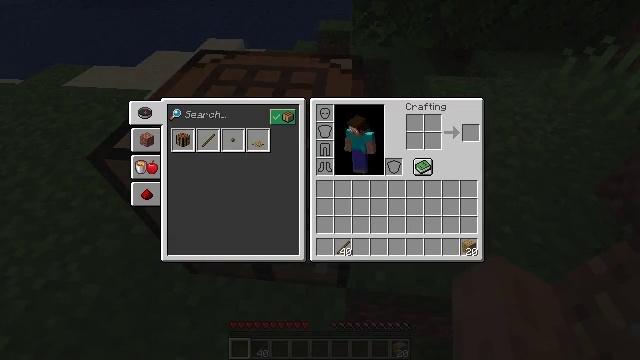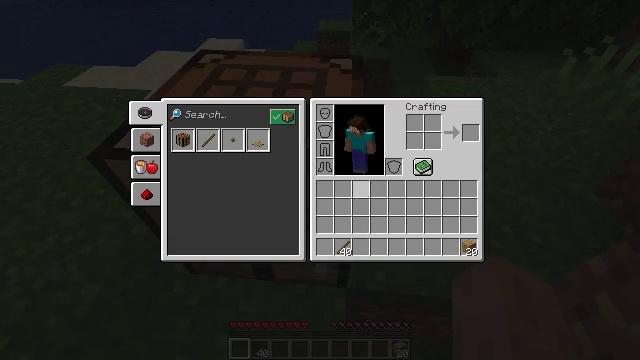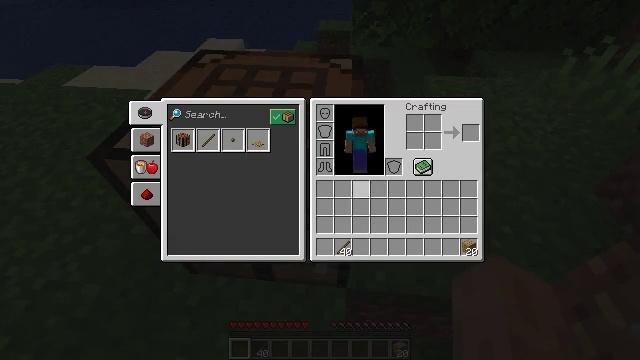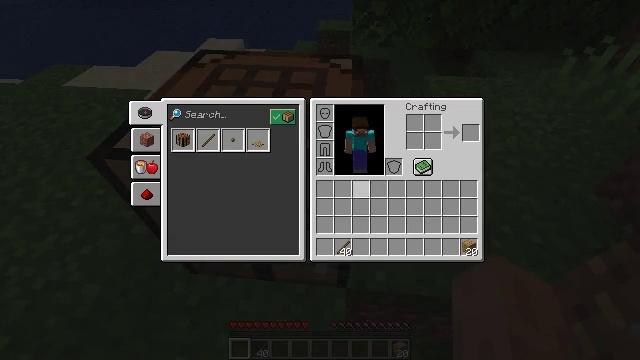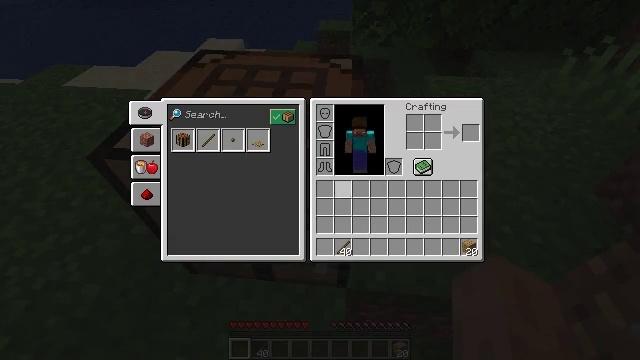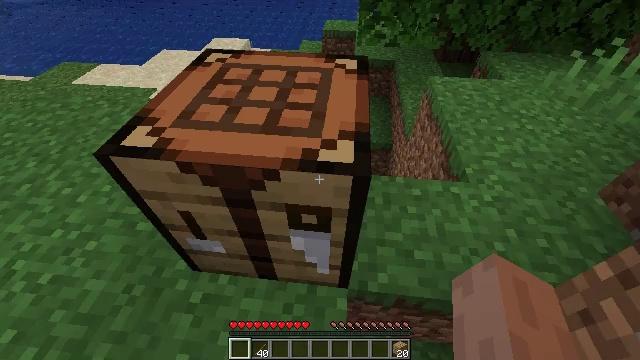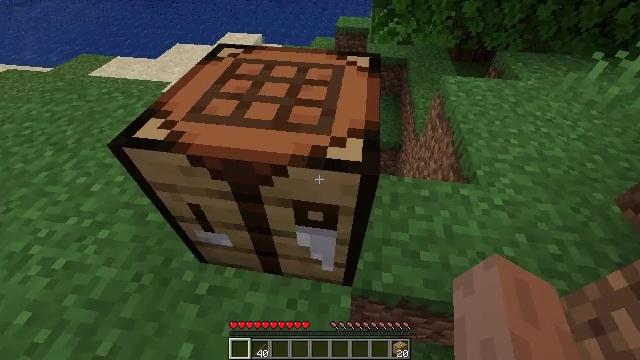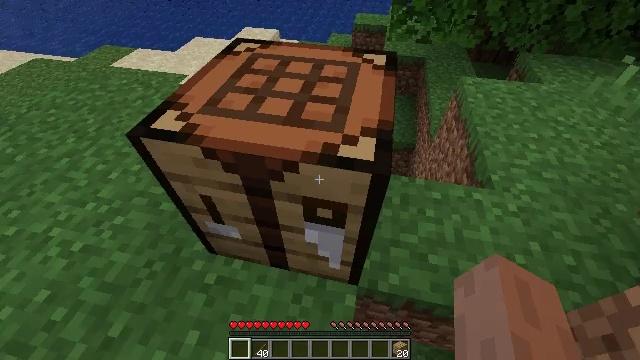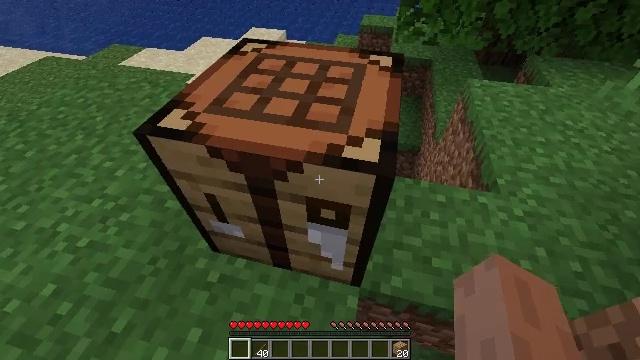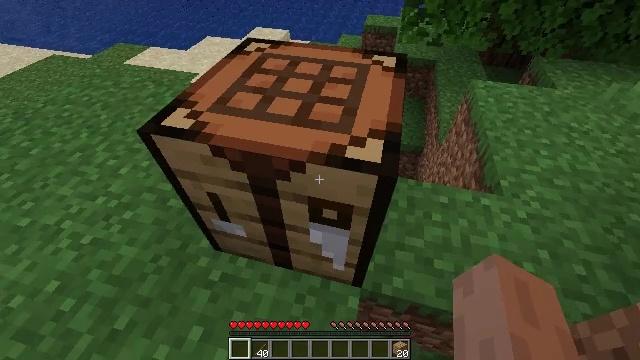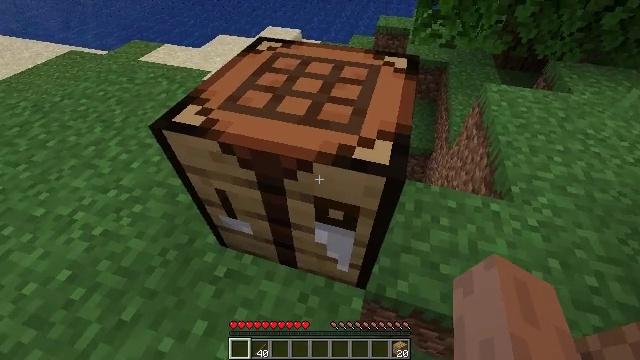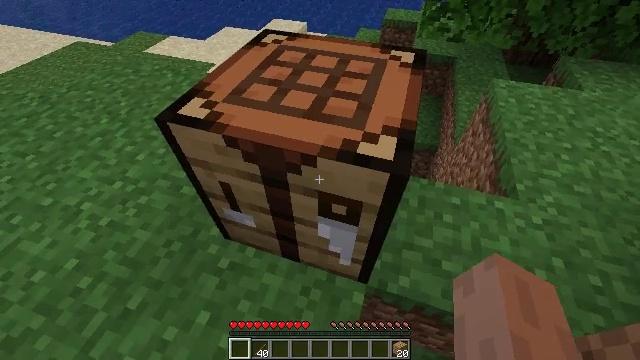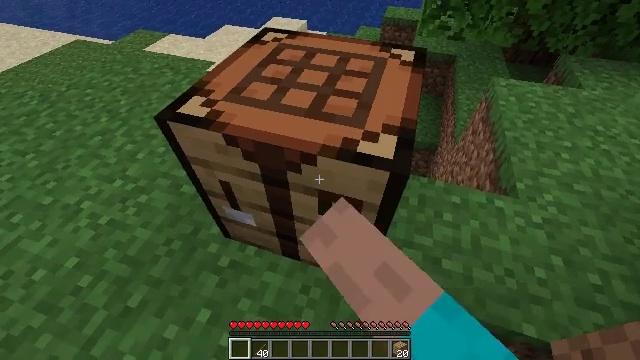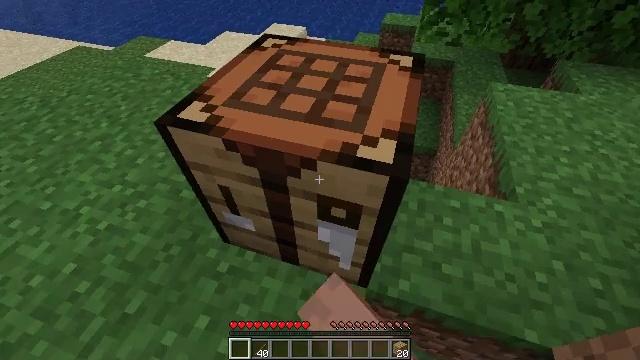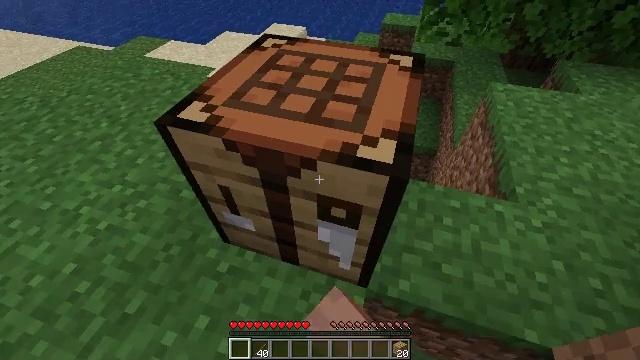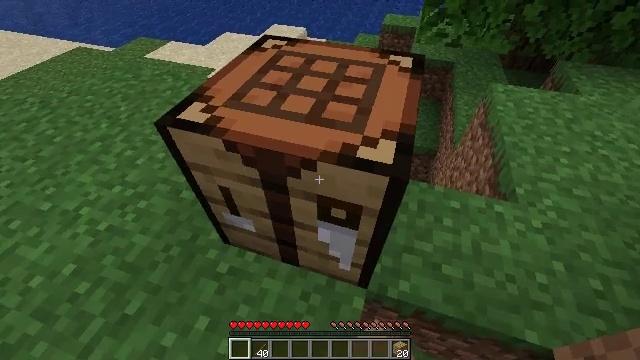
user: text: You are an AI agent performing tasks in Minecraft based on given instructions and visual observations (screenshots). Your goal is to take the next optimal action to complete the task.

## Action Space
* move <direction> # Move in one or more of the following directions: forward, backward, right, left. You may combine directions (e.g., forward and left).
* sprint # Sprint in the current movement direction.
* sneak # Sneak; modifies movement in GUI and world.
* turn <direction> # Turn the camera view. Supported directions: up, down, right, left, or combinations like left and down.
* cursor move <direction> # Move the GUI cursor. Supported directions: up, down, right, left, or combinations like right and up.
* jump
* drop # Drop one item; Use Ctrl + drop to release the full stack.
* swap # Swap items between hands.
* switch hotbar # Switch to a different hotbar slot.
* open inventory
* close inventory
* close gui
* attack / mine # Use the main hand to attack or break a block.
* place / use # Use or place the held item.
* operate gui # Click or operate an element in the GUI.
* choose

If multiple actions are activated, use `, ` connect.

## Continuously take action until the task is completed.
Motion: motion action
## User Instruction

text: Create a wooden hoe on the crafting table.
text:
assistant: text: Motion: cursor move right and down
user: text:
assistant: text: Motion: no_op
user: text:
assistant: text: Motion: cursor move left
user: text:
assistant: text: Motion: cursor move left
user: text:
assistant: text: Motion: cursor move left
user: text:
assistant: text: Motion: turn left, close gui
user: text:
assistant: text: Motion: turn left
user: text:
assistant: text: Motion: turn left
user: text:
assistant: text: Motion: no_op
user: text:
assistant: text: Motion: turn left
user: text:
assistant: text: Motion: turn left and down, use / place
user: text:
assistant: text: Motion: use / place
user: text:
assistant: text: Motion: turn up, use / place
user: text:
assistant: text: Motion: no_op
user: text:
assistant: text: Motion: no_op
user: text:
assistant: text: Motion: open gui
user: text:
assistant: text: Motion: no_op
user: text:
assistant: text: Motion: no_op
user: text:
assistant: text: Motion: no_op
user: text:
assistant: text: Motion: no_op
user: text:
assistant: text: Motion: no_op
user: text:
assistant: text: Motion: cursor move right
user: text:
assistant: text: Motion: cursor move right and down
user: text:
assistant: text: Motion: cursor move right and down
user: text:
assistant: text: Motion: cursor move down
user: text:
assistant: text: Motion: cursor move left and down
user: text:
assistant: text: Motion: cursor move left and down
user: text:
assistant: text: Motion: cursor move left and down
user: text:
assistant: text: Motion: no_op
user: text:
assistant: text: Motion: cursor move left